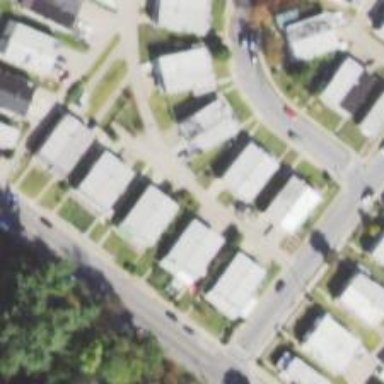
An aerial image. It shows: Alley classified as service road.